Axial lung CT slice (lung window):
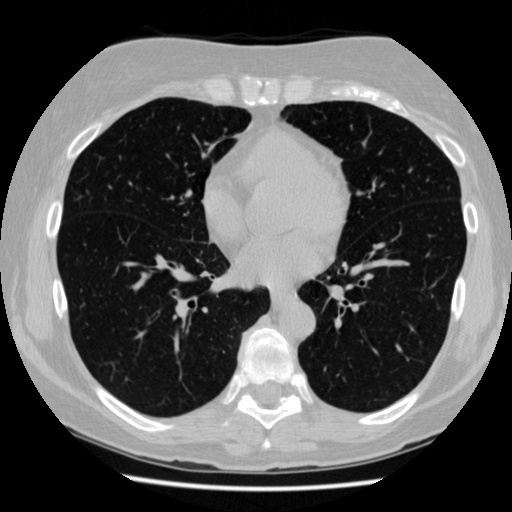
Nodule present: no